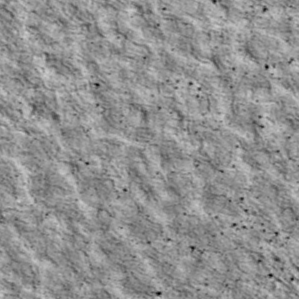
Label: non_frost